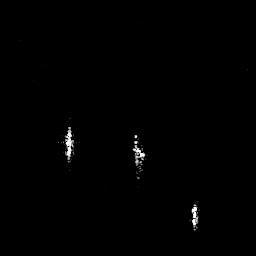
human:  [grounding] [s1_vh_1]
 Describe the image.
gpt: In the satellite image, there is  <ref>1 small ship </ref> <box>[[23, 50, 28, 61, 0]]</box> located at left.